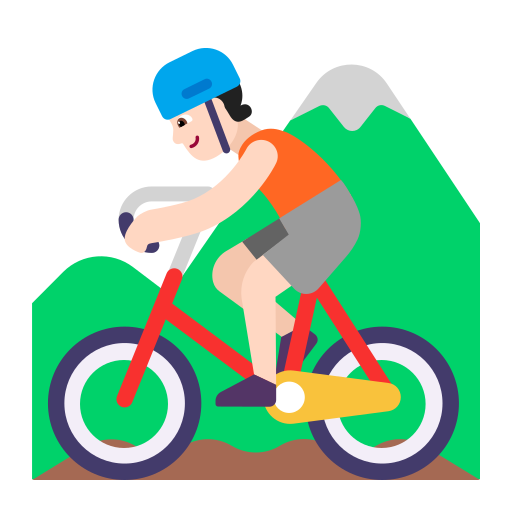
person mountain biking flat light